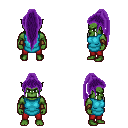
a pixel art fantasy rpg character, male body template, orc, green skin, teal tunic, red pants, purple extra-long topknot hairstyle, leather bracers, four views (front, back, left, right), 2x2 character sprite sheet, small pixel art, hard edges, no anti-aliasing